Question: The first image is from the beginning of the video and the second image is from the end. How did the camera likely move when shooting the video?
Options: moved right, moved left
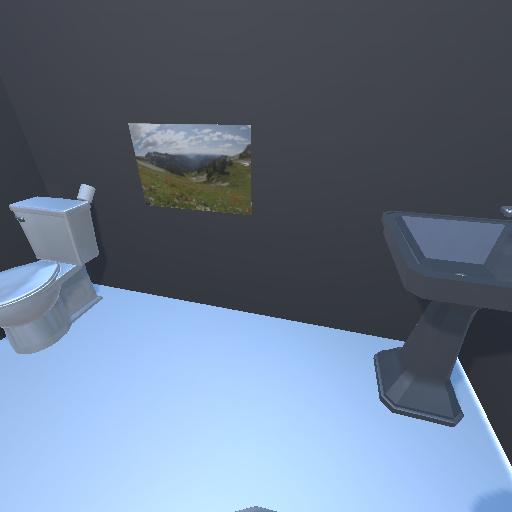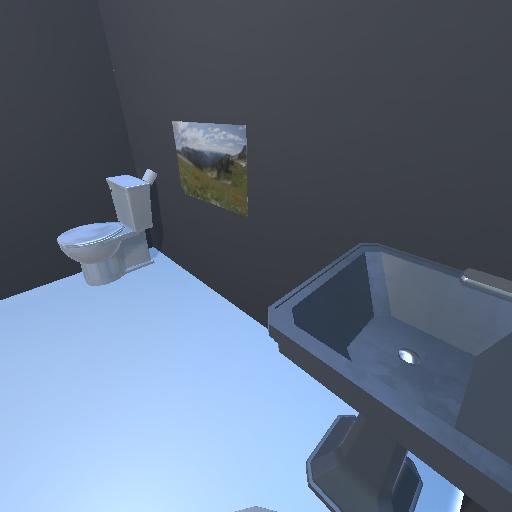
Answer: moved right